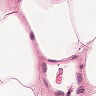
Metastatic tissue present: no